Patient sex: F
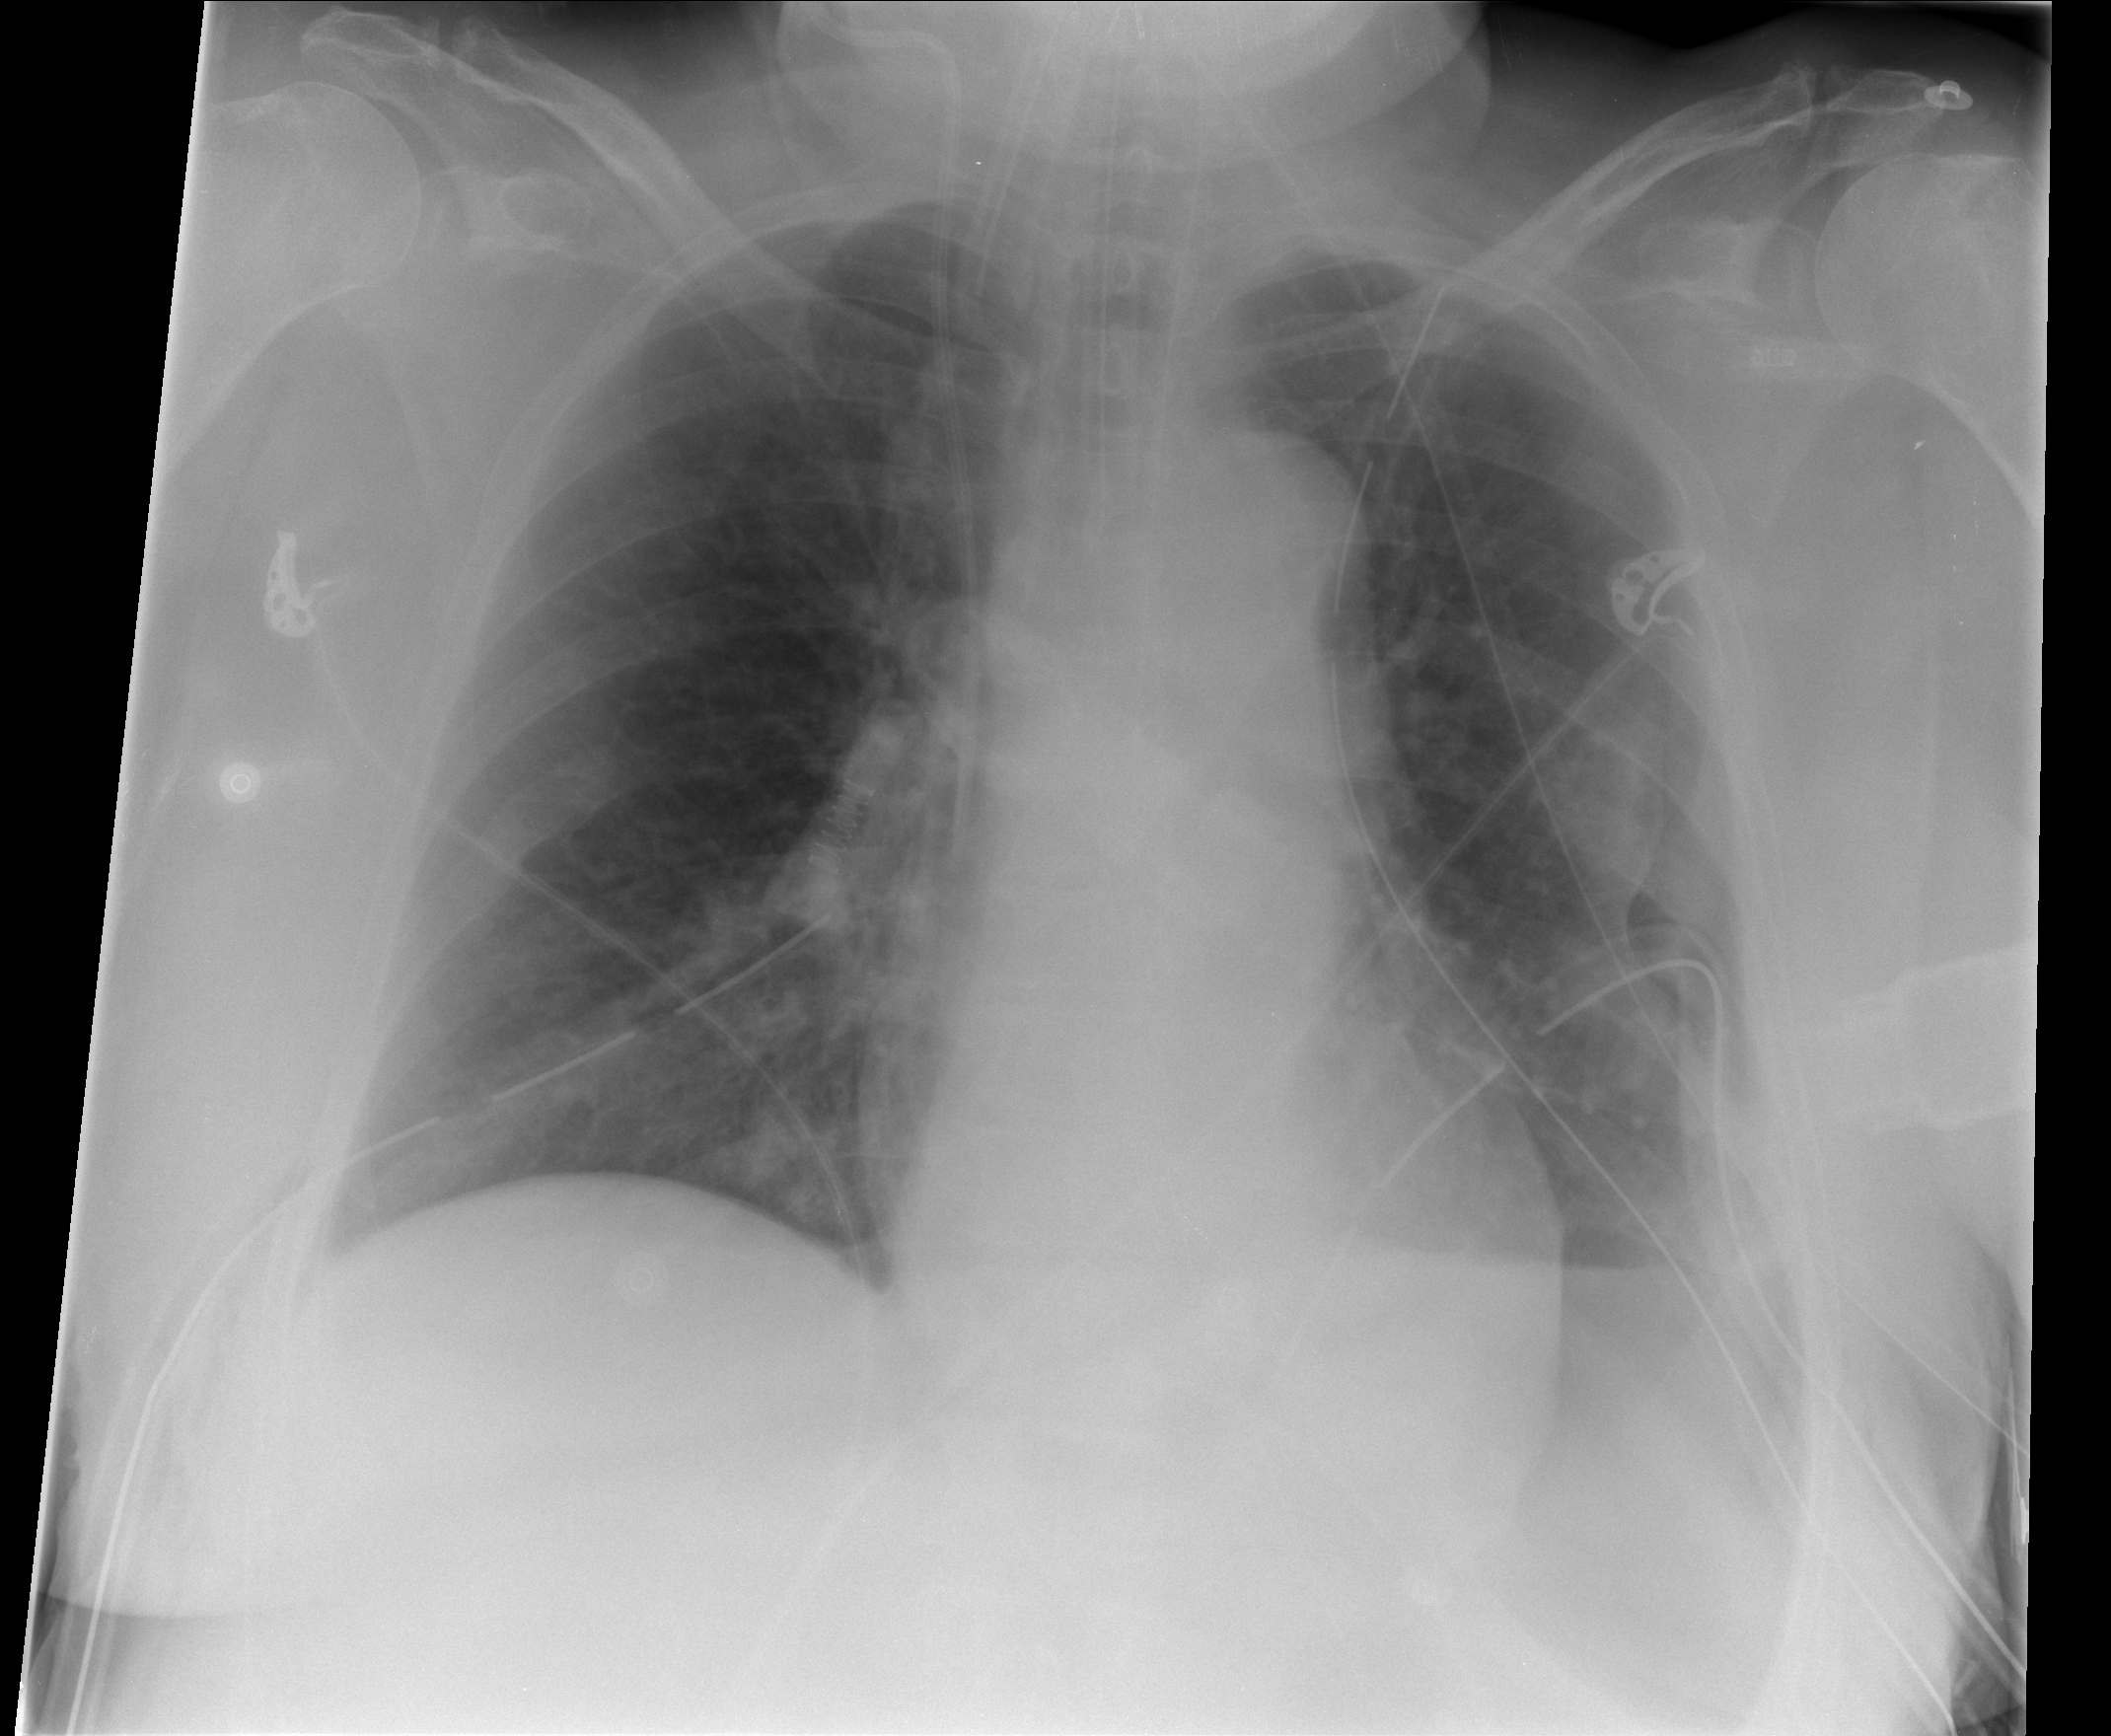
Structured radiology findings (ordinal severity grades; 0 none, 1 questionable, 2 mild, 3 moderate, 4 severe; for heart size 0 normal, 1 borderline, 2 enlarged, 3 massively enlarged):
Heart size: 1
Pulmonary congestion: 2
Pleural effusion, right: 0
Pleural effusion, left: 0
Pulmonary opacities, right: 0
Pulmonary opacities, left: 0
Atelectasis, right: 2
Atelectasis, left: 2